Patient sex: M
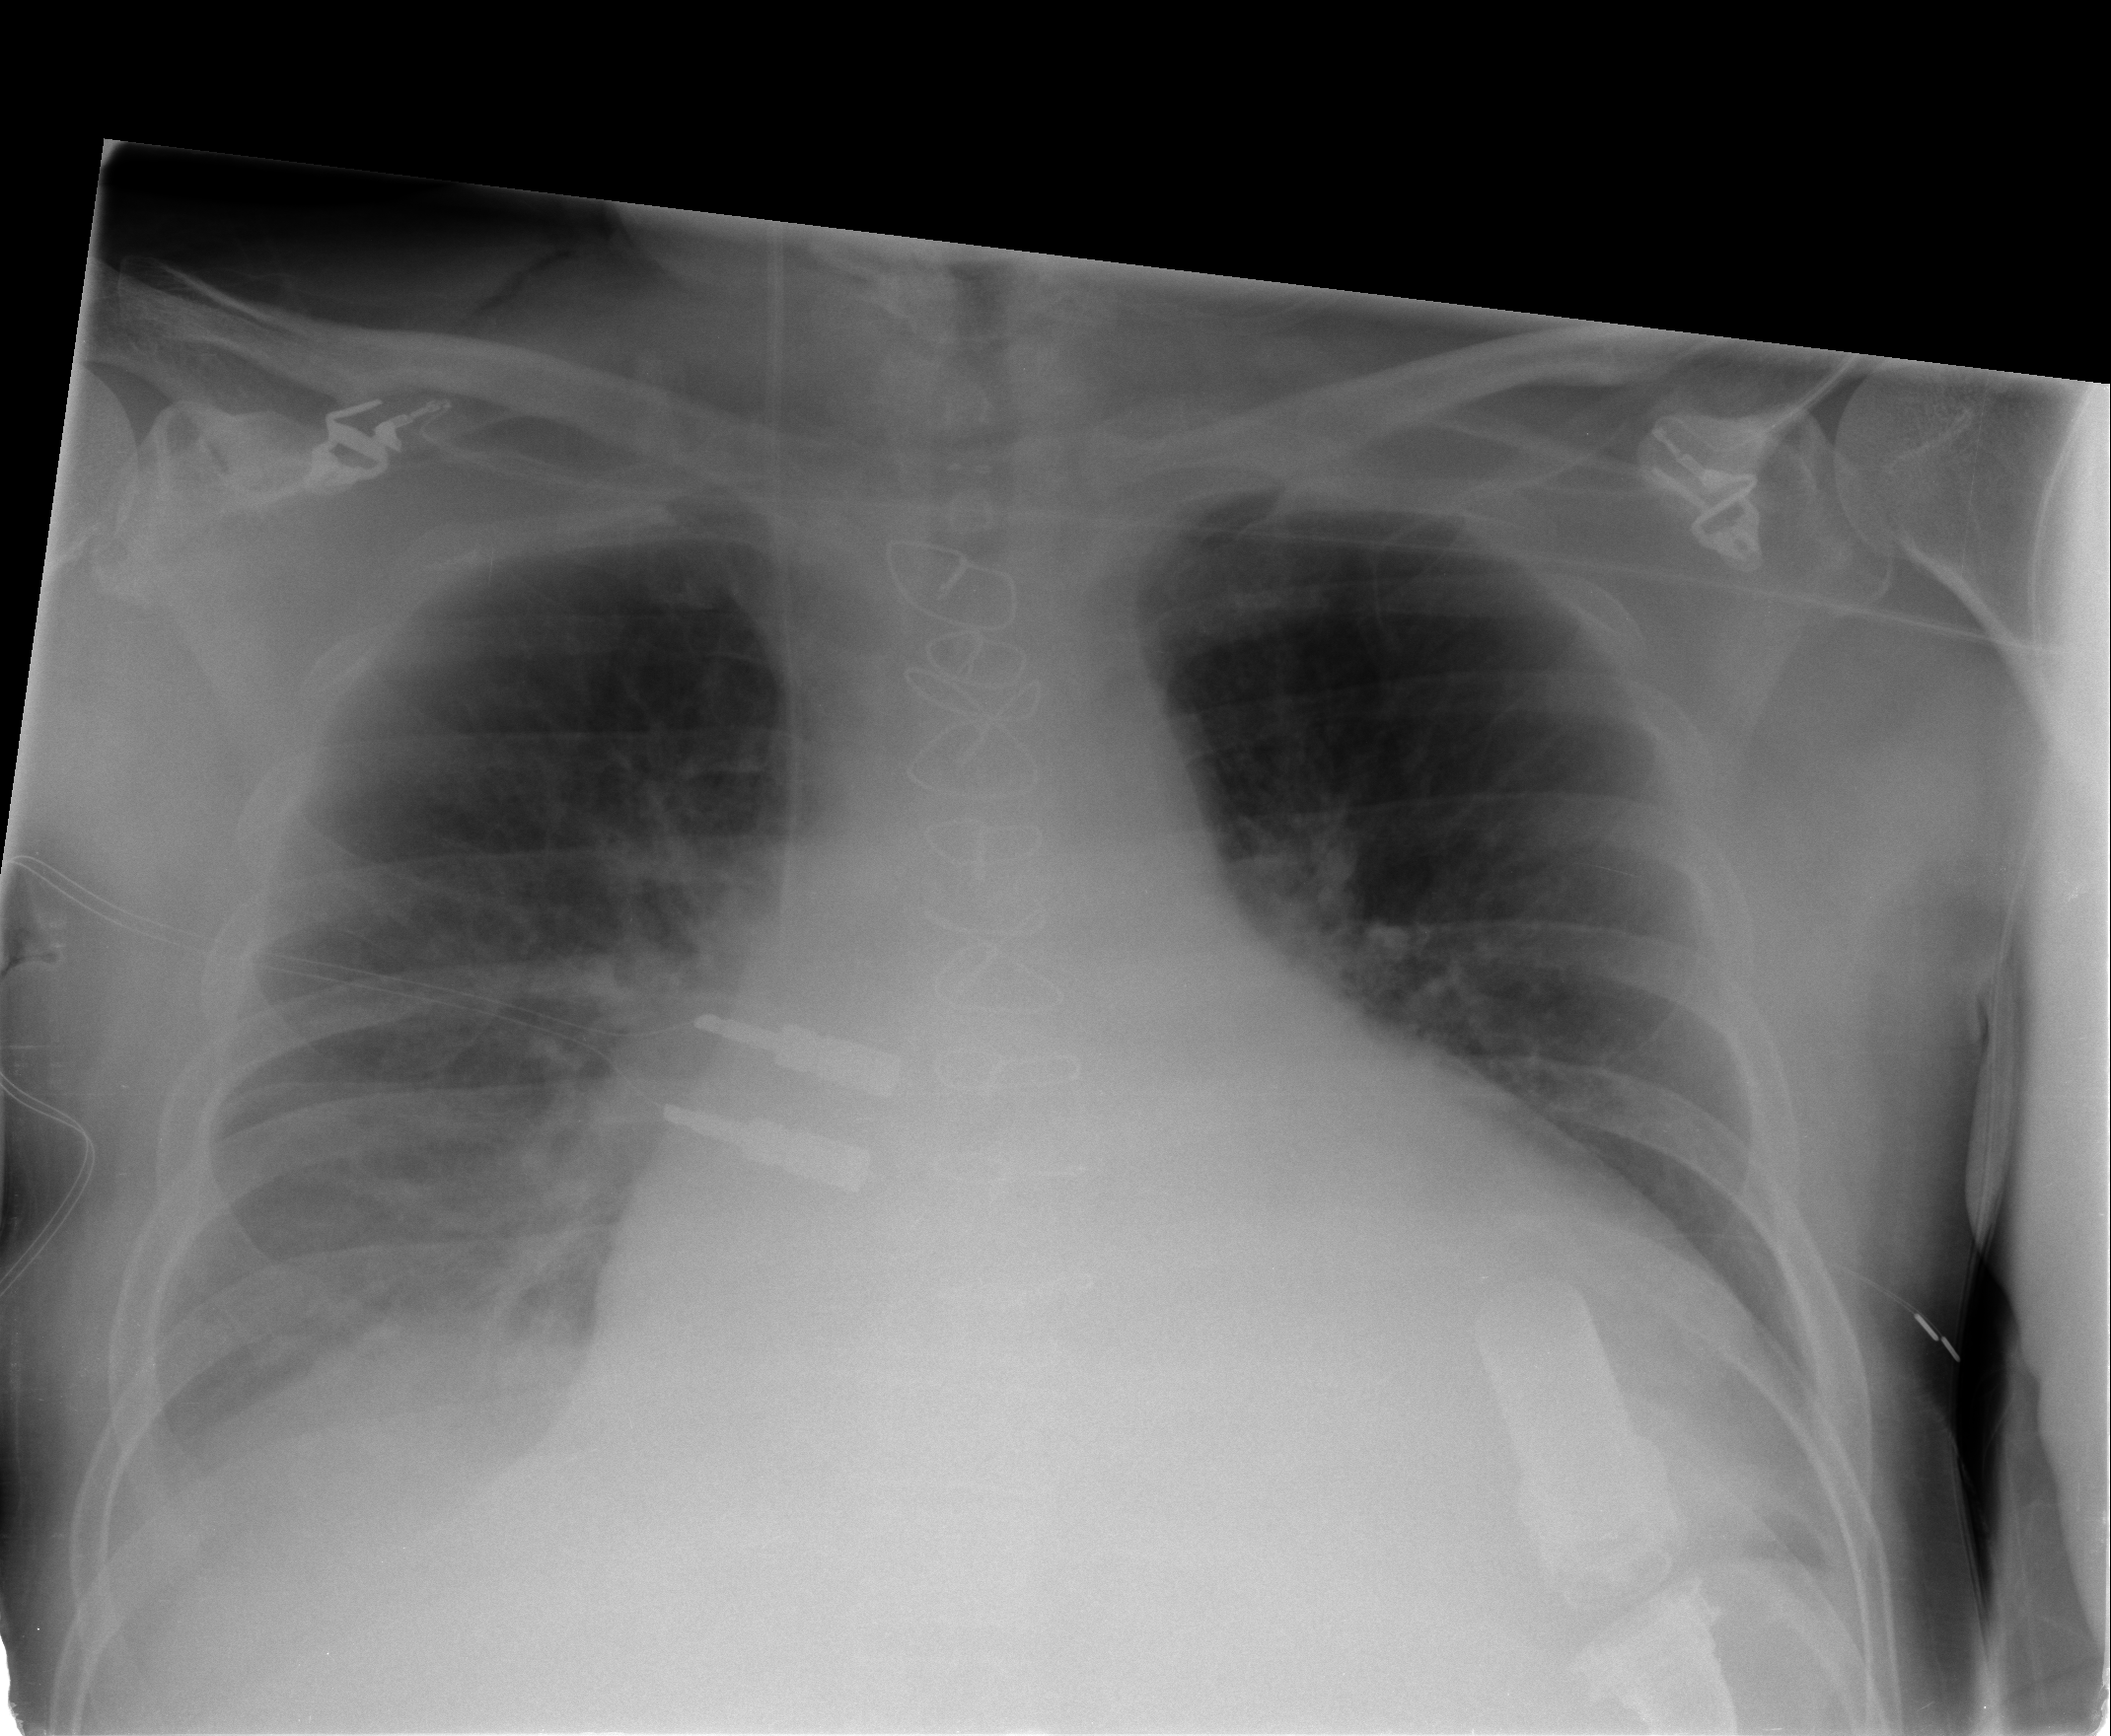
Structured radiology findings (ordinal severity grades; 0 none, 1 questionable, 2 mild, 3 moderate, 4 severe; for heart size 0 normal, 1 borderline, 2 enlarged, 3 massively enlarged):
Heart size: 3
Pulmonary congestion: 2
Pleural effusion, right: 1
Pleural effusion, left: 0
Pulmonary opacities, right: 0
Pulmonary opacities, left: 0
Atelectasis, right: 2
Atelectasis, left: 0